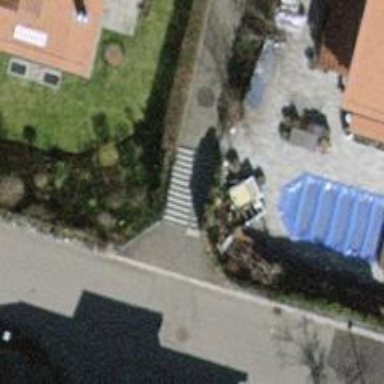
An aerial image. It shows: Paved path.